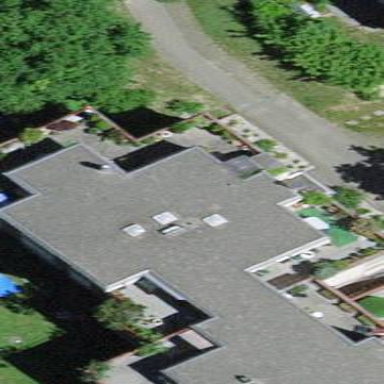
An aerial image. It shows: Residential building with flat roof.